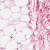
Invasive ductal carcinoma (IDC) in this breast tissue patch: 0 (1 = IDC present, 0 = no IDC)